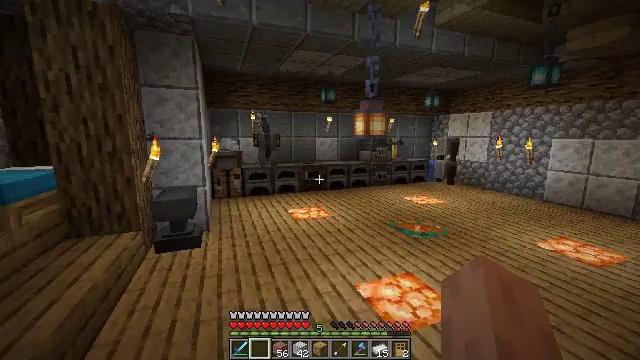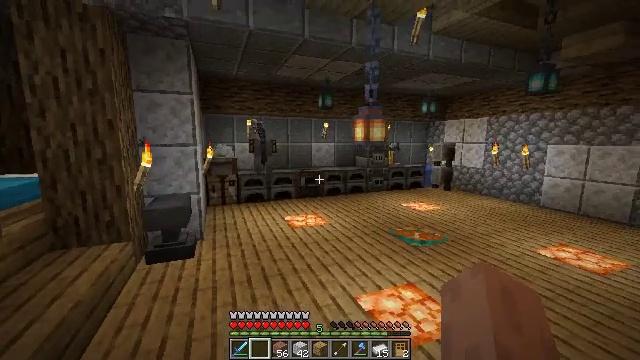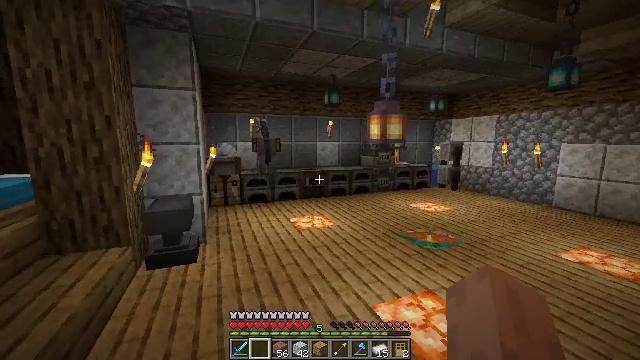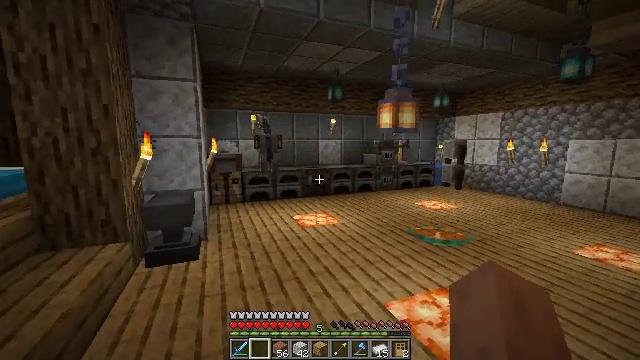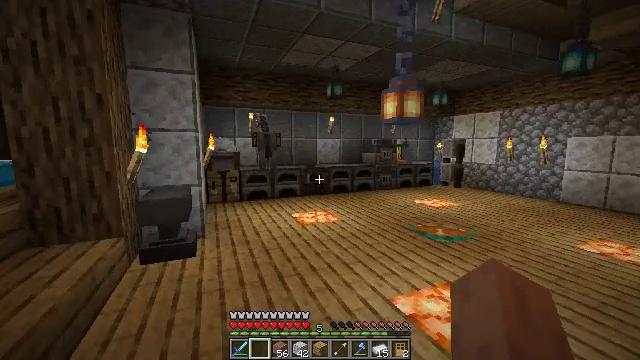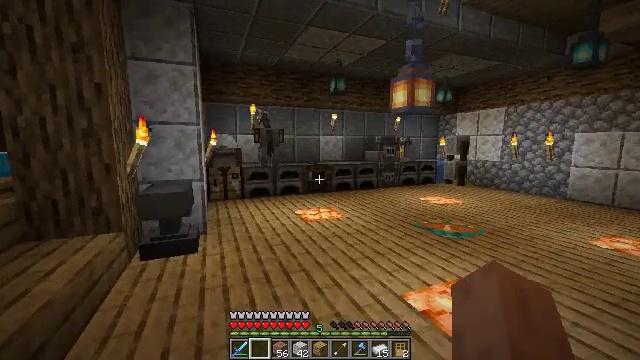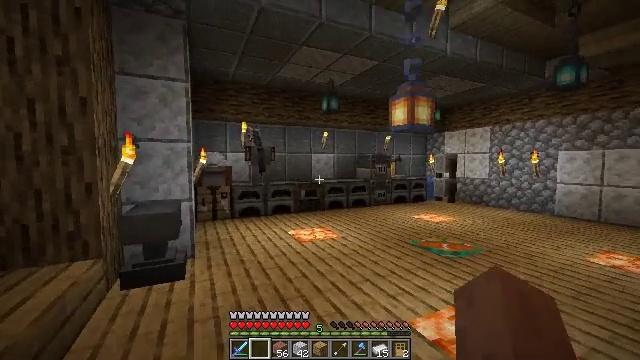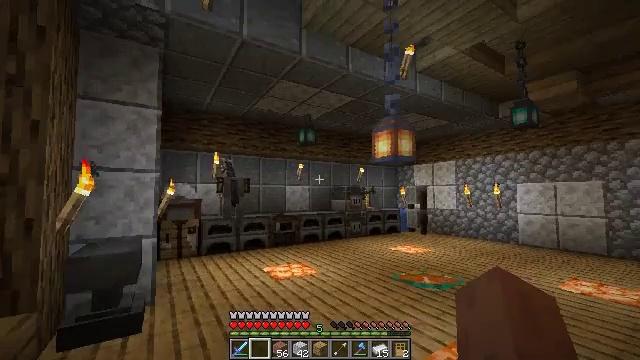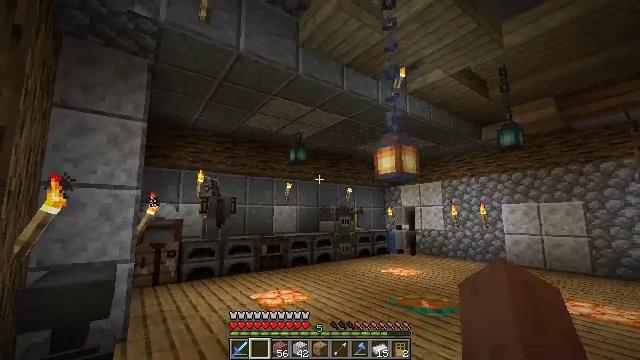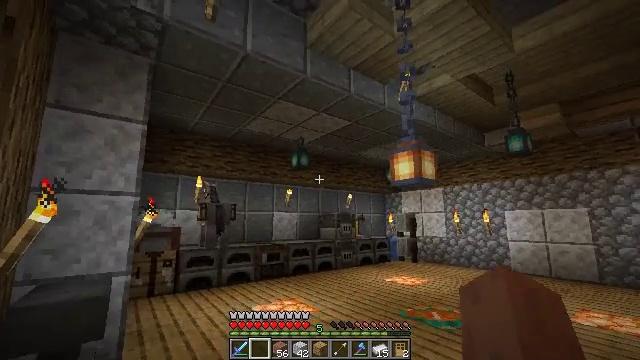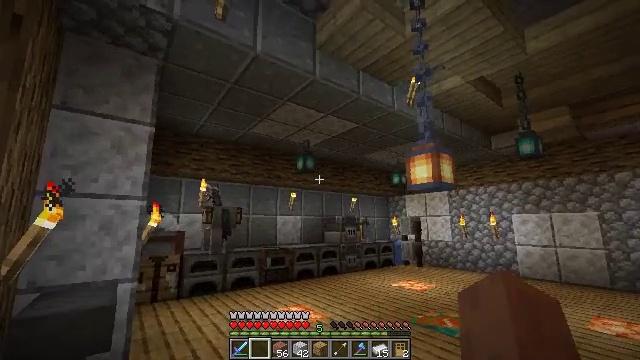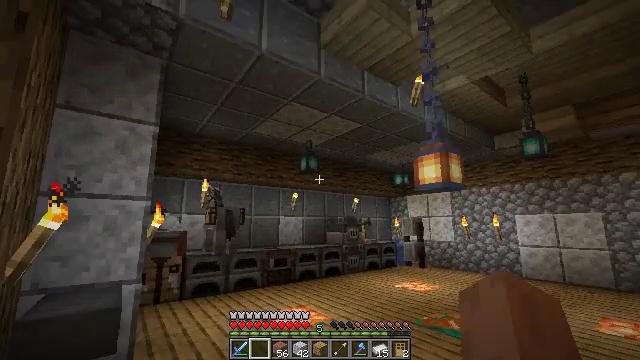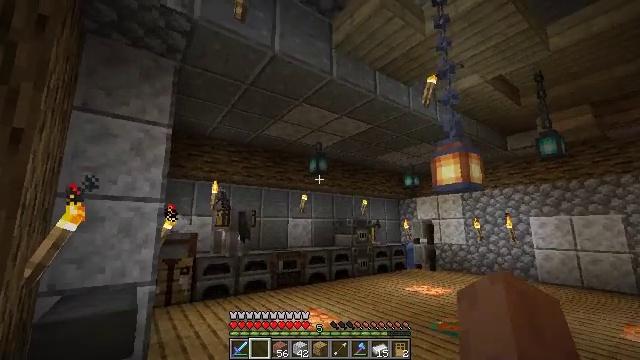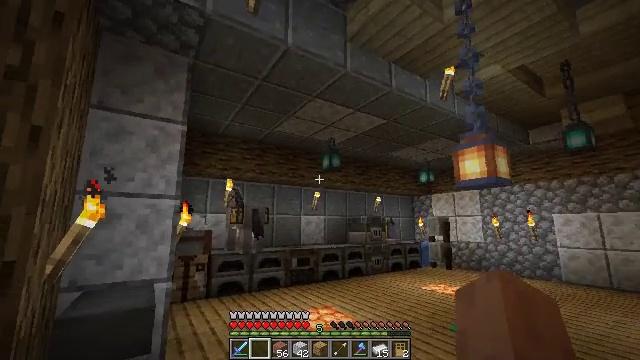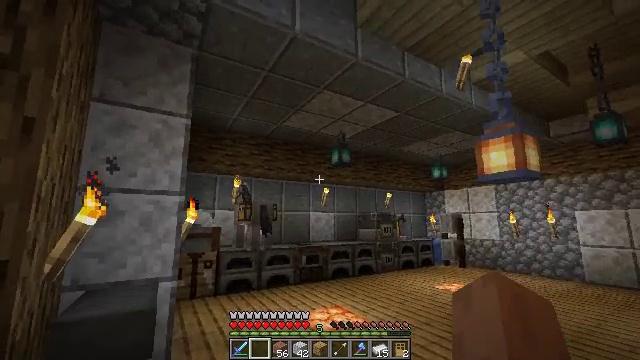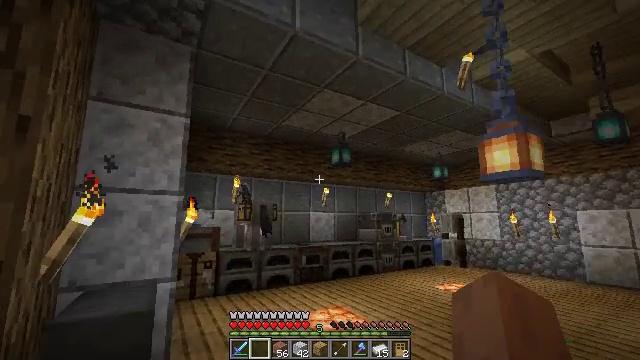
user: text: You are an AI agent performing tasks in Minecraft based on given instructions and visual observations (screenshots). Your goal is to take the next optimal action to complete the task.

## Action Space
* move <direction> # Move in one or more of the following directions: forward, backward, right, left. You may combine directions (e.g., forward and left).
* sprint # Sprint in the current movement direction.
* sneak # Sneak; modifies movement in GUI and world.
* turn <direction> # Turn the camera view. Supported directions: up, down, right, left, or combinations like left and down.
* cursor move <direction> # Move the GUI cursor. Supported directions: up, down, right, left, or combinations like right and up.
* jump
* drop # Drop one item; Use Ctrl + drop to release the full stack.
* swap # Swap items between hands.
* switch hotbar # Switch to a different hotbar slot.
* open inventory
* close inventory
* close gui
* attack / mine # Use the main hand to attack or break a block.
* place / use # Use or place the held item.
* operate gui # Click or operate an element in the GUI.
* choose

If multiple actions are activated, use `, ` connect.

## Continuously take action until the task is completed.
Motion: motion action
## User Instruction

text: Create a lantern at the crafting table.
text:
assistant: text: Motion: move forward and move left, turn right and up
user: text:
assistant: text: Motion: move forward and move left
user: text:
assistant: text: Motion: move forward and move left
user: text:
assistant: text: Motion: move forward and move left
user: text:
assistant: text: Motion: move forward and move left
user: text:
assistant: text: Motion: move forward and move left, turn right and up
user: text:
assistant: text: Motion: move forward and move left, turn right and up
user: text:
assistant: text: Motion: move forward and move left, turn right and up
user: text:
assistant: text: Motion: move forward and move left, turn right and up
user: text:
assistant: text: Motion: move left
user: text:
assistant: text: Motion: no_op
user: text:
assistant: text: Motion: turn left
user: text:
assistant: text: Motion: move forward, turn left
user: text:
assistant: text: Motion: move forward, turn left
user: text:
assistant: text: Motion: no_op
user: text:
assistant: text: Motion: turn left and down
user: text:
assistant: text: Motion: move forward, turn left and down
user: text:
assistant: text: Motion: move forward, turn left and down
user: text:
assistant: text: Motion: move forward, turn left and down
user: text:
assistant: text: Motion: move forward, turn left and down
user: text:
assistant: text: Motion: move forward, turn left and down
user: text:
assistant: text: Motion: move forward
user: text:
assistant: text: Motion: move forward, turn left and down
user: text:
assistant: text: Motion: move forward, turn left and down
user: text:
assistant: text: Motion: move forward, turn left and down
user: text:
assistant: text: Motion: move forward, turn left
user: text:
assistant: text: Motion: move forward and move left, turn left
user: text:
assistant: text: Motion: move forward and move left, turn left
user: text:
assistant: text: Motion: move forward and move left
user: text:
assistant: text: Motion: move forward and move left